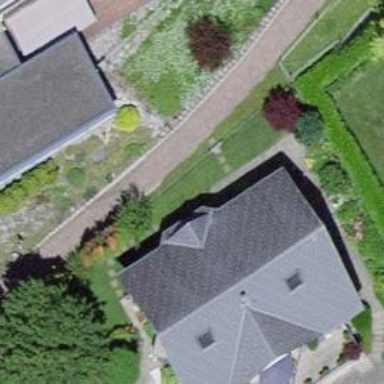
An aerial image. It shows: Detached building with gabled roof.